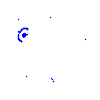
Particle: kaon